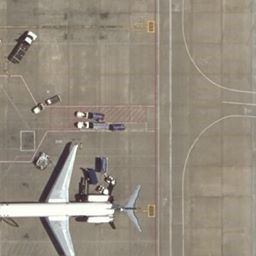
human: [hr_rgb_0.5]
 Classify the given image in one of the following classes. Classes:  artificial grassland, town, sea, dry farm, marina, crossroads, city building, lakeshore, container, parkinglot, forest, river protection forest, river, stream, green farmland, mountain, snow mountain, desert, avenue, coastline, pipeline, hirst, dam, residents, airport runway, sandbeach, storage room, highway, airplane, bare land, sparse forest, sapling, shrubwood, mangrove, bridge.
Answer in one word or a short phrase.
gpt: airplane